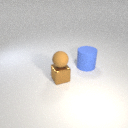
large blue rubber cylinder to the right of small brown metal cube